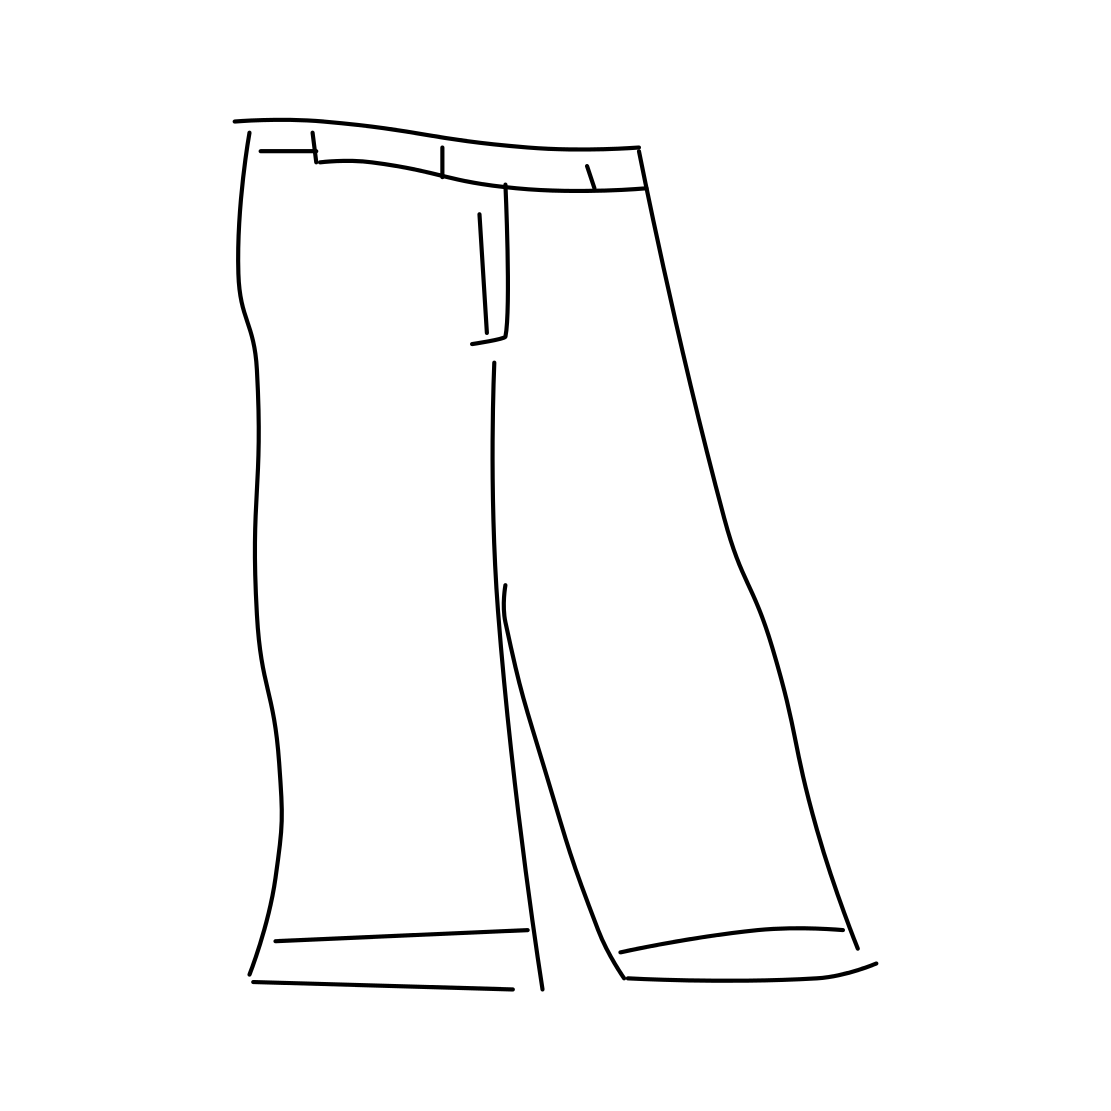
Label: trousers